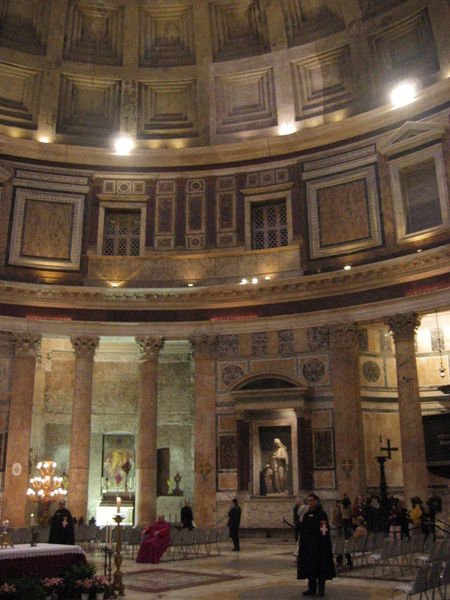
Titel: Rom, Pantheon
Standort: Rom, Pantheon (EU - I - Latium)
Schlagwörter: menschen, fenster, licht, raum, stuhl, stühle, säule, säulen, stein, innenraum, kirche, rund, bilder, bischof, kerzen, foto, kreuz, dom, prister, pfarrer, pastor, priester, kassetten, korinthisch, glauben, bauwerk, aachen, achen, mosche, gläubiger, lkirche, touris